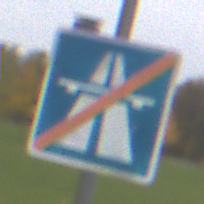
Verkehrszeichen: EndeAutbahn
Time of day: Midday
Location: Outdoor (Suburban)
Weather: Overcast
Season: NotSpecified
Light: Natural